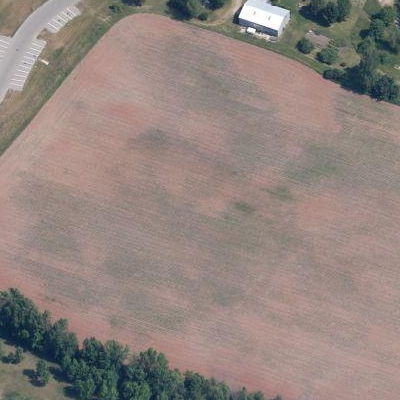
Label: aGrass